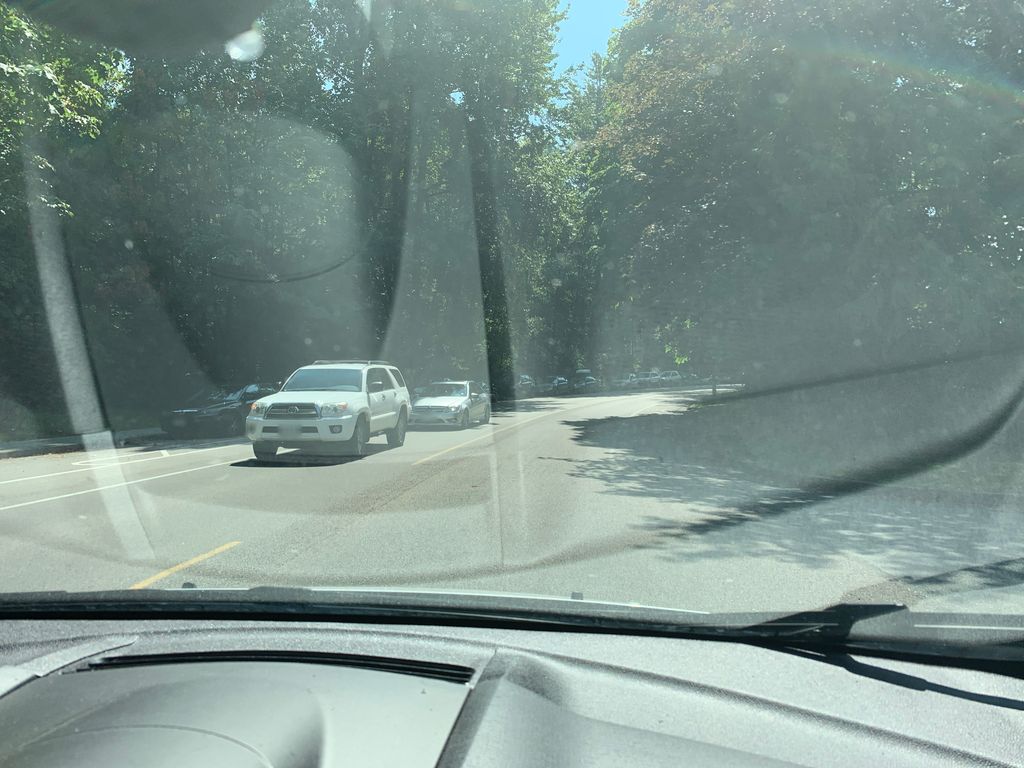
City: vancouver